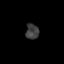
Tissue: lung
Cell type: Epithelial cells
Senescence score: 0.1891
Nuclear area (px): 195
Mean DAPI intensity: 62.323